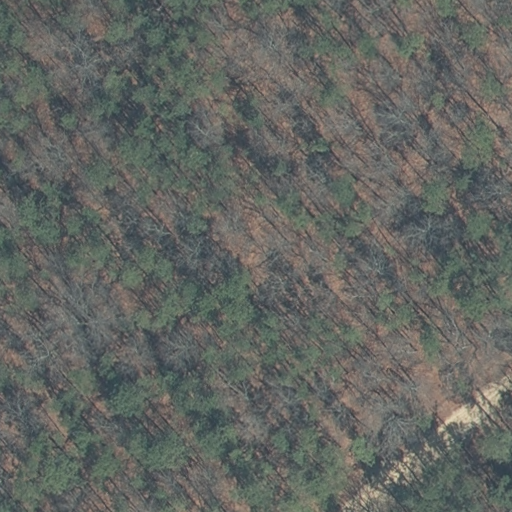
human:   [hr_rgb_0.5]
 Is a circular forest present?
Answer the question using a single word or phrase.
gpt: no

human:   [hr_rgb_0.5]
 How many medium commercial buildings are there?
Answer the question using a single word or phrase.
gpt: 0

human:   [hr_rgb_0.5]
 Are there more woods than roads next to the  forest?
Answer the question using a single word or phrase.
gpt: no

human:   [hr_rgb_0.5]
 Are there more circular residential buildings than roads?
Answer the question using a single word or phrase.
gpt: no

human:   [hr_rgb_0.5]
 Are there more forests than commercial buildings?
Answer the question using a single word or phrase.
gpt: yes

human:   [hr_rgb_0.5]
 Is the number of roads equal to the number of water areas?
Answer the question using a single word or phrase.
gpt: no

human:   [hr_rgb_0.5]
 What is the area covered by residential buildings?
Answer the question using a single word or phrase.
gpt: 0m2

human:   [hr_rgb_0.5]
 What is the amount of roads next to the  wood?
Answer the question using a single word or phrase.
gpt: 1

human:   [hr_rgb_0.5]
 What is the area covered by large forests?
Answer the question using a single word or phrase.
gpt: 10656m2

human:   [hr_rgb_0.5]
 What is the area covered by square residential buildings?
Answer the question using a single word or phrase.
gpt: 0m2

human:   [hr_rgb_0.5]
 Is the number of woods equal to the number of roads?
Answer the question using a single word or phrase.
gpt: yes

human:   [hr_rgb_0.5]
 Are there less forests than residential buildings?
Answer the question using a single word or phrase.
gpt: no

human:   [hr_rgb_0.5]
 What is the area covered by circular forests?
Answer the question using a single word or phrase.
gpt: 0m2

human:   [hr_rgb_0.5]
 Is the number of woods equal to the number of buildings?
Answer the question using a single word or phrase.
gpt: no

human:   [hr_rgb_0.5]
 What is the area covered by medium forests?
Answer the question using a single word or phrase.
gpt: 0m2

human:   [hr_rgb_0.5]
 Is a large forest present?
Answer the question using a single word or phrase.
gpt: yes

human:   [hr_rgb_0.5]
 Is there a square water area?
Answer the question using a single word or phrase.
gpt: no

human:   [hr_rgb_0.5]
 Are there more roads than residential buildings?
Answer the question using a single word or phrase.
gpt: yes

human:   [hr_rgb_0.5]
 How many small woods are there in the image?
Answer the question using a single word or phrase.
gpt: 0

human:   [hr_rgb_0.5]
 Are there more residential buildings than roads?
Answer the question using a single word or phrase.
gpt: no

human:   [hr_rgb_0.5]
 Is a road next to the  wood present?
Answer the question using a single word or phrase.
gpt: yes

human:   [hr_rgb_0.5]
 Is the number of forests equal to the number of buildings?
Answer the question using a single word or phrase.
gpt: no

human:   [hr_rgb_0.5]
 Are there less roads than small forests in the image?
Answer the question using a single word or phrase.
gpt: no

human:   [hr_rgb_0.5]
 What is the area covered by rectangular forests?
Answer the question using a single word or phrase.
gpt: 10656m2

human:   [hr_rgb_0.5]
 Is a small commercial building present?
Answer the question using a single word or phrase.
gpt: no

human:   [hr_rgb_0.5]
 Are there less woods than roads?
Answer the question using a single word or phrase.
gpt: no

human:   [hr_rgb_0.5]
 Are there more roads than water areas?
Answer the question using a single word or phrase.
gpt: yes

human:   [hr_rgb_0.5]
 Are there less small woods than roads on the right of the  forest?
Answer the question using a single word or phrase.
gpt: yes

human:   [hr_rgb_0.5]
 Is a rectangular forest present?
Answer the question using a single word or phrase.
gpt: yes

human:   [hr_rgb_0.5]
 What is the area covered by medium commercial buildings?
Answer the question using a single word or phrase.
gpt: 0m2

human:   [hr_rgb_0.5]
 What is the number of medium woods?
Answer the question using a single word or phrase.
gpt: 0

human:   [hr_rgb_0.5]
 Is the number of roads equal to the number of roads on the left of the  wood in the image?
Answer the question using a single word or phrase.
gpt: no

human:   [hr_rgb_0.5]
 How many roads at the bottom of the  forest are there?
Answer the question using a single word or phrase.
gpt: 1

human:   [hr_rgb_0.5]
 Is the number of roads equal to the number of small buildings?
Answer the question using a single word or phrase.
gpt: no

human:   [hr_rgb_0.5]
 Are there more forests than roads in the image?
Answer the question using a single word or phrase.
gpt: no

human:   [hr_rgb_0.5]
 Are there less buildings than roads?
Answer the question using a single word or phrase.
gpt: yes

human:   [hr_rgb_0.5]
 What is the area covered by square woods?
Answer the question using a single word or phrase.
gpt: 0m2